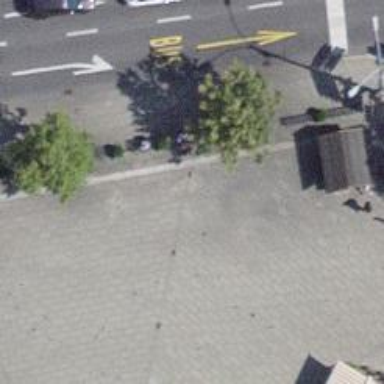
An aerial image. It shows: Bench for seating.